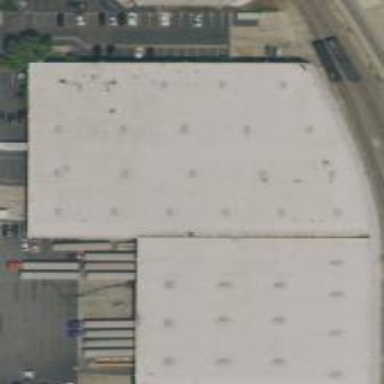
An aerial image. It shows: Warehouse.